Question: Consider a very basic Monte Carlo simulation of a straight line 'y = m * x + b', e.g. To visualize the effect of uncertainty in the parameters 'm' and 'b'. 'm' and 'b' are both sampled from a normal distribution. Coming from a MATLAB-background, I would write this as
'''
import numpy as np
import matplotlib.pyplot as plt
x = np.arange(start=0, stop=5, step=0.1)
n_data = len(x)
n_rnd = 1000
m = np.random.normal(loc=1, scale=0.3, size=n_rnd)
b = np.random.normal(loc=5, scale=0.3, size=n_rnd)
y = np.zeros((n_data, n_rnd)) # pre-allocate y
for realization in xrange(n_rnd):
y[:,realization] = m[realization] * x + b[realization]
plt.plot(x, y, "k", alpha=0.05);
'''

This does produce the desired output, but I kinda feel like there must be a more "Pythonic" way to do this. Am I wrong? If not, could anyone provide me with some code example for how to do this more efficiently?
To give an example what I am looking for: In MATLAB this could easily be written without the loop using 'bsxfun()'. Is there something similar in Python, or maybe even a package for things like these?
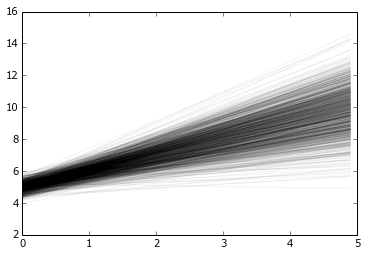
Answer: You can use <URL> to create your 'y' array in one step as shown below.
'''
import numpy as np
import matplotlib.pyplot as plt
x = np.arange(start=0, stop=5, step=0.1)
n_data = len(x)
n_rnd = 1000
m = np.random.normal(loc=1, scale=0.3, size=n_rnd)
b = np.random.normal(loc=5, scale=0.3, size=n_rnd)
y = m * x[:, np.newaxis] + b
for val in y.transpose():
plt.plot(x, val, alpha=0.05)
# Or without the iteration:
# plt.plot(x, y, alpha=0.05)
plt.show()
'''
'x[:, np.newaxis]' forces 'x' to become a column vector of shape '(50, 1)' as opposed to '(50,)' which means that the broadcasting works.
You can then iterate over the numpy array directly (rather than iterating over it's index) but you have to transpose the array (using 'y.transpose()') otherwise for each iteration you'll get the x-value for each 1000 random numbers.